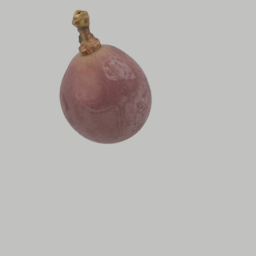
Label: nature